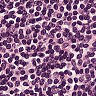
Metastatic tissue present: no